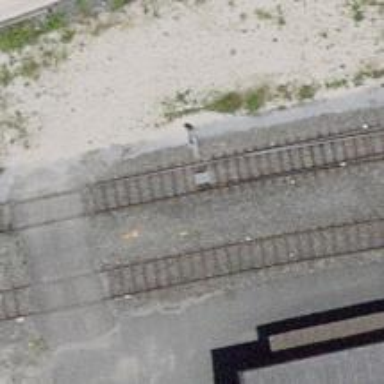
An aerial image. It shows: Railway switch.